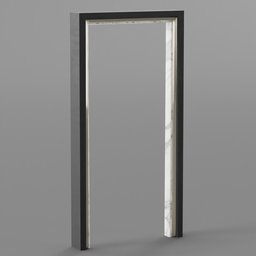
Label: architecture